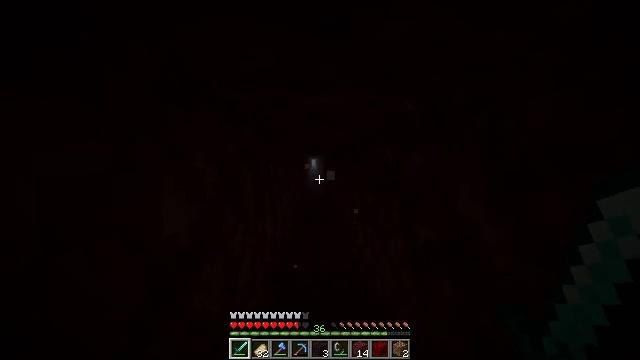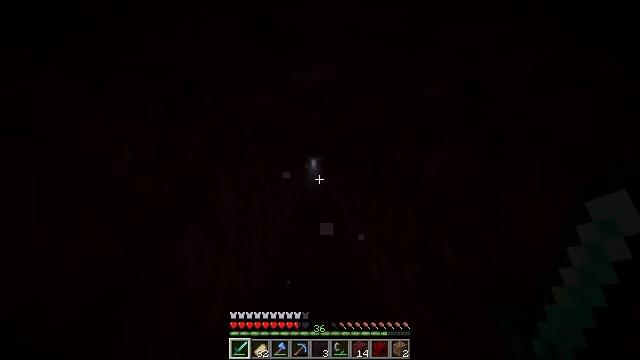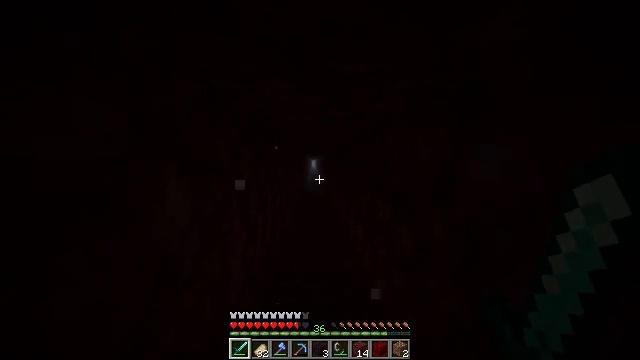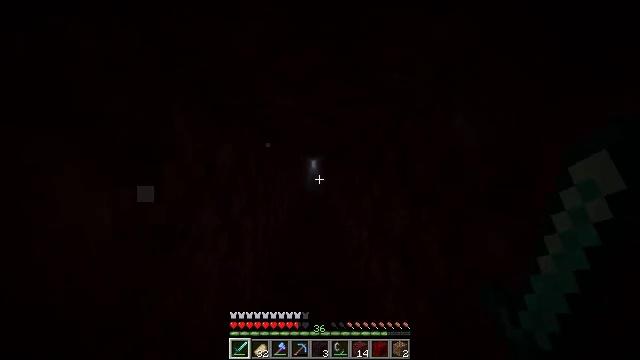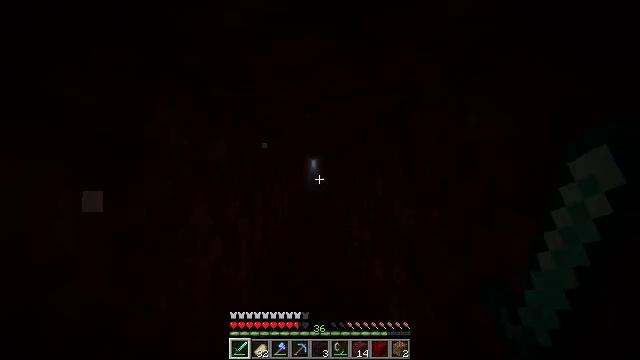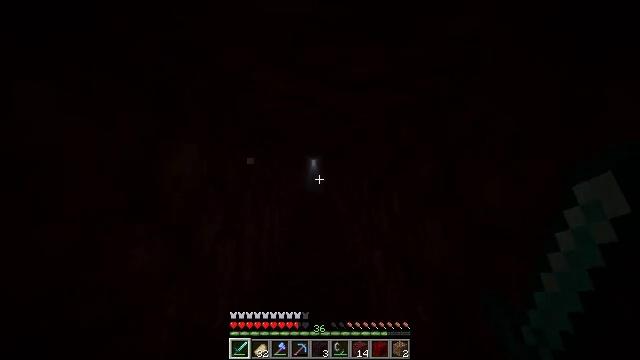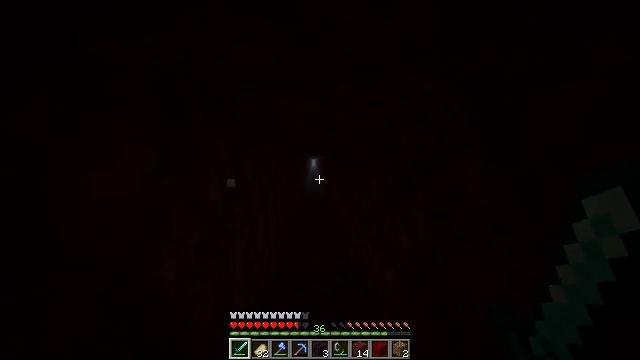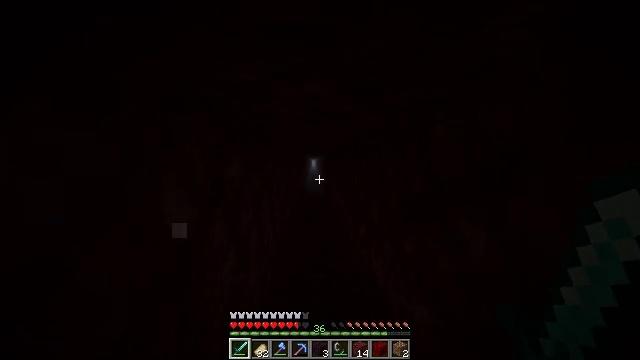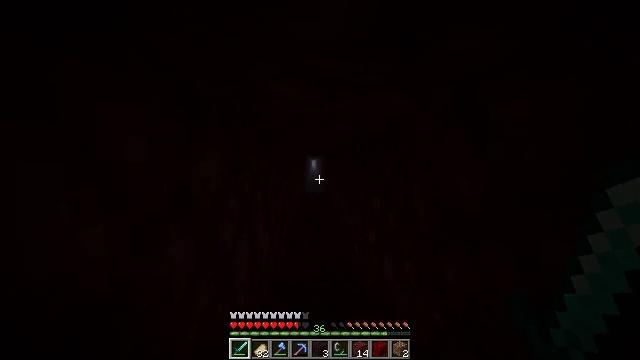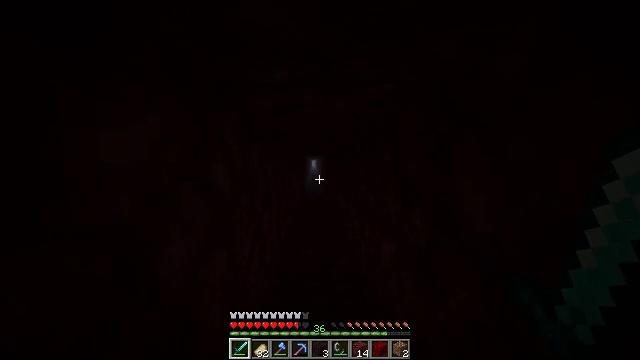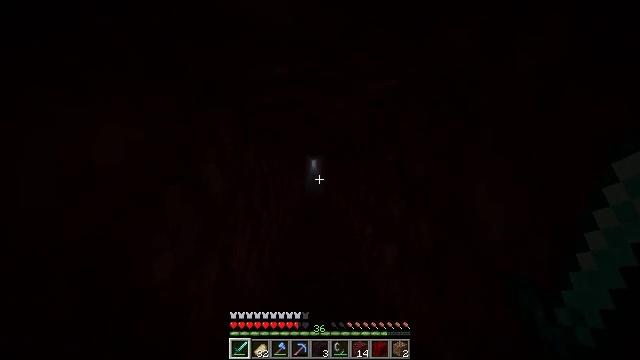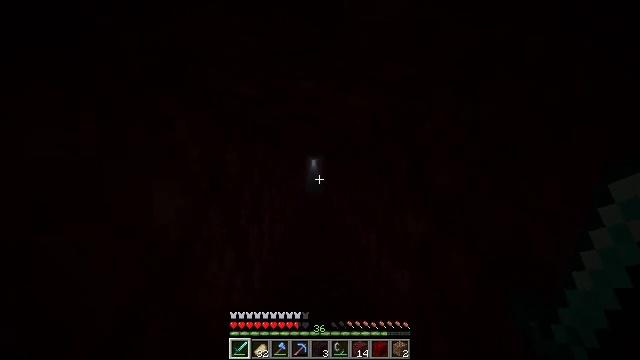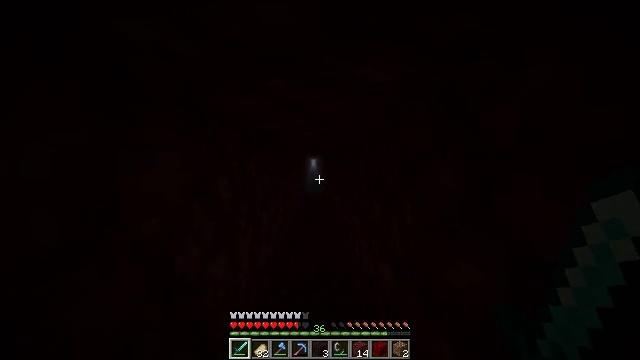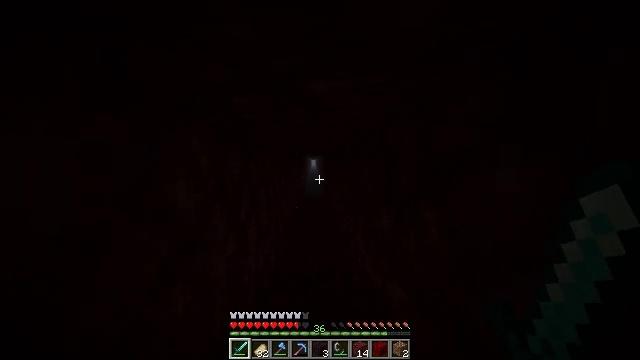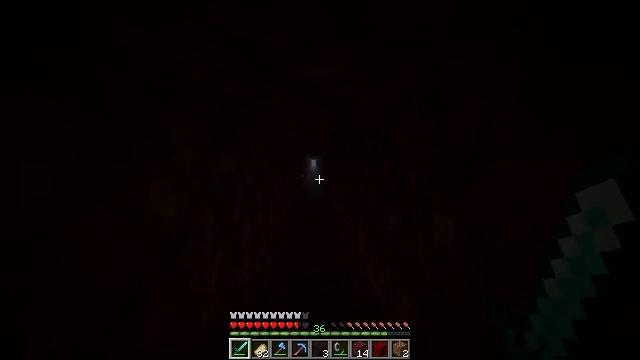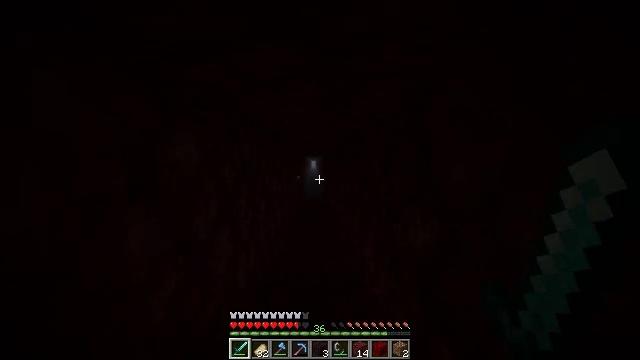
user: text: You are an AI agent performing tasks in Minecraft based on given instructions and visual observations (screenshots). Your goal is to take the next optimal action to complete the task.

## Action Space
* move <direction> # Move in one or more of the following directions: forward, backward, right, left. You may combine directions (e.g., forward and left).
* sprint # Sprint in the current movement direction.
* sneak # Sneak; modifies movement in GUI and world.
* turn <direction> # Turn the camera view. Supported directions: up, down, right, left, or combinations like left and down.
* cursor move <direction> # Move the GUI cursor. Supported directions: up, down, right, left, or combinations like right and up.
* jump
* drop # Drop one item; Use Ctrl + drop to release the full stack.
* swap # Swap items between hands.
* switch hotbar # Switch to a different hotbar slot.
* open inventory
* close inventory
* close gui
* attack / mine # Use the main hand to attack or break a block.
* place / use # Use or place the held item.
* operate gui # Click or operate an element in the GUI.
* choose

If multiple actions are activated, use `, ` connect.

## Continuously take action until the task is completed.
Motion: motion action
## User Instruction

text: Use the crafting table to craft a brewing stand.
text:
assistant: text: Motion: move forward
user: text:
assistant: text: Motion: move forward
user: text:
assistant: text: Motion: move forward
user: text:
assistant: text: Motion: move forward
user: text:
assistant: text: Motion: move forward
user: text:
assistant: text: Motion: move forward
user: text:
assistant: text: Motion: move forward
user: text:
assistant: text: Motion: move forward
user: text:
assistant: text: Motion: move forward
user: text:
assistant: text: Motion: move forward
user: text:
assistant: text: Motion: move forward
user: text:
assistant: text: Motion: move forward
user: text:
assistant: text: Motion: move forward
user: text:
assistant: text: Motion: move forward
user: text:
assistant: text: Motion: move forward
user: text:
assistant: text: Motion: move forward
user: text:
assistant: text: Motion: move forward
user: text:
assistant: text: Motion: move forward
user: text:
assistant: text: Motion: move forward
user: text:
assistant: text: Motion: move forward
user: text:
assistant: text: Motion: move forward
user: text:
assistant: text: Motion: move forward
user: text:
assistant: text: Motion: move forward
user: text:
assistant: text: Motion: move forward
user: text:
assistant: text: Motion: move forward
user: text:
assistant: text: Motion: move forward
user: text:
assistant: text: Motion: move forward
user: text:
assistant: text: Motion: move forward
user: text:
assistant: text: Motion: move forward
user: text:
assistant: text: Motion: move forward